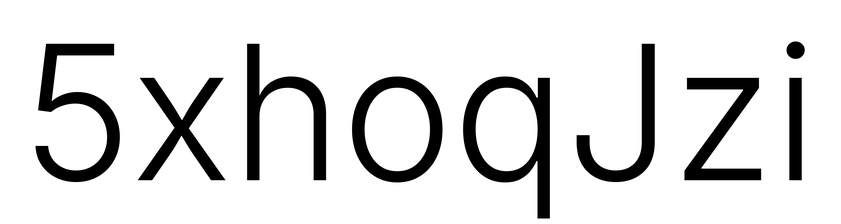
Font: Inter_Light